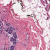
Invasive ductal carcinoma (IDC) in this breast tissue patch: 0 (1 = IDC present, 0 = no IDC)